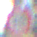
Verkehrszeichen: Geschwindigkeit70
Zusatzzeichen unten: HinweisDurchVerbaleAngabe6
Umgebung: Outdoor, Nature
Tageszeit: MorningAfternoon
Wetter: PartlyCloudy
Licht: Natural
Jahreszeit: NotSpecified
Kontrast: HighContrast